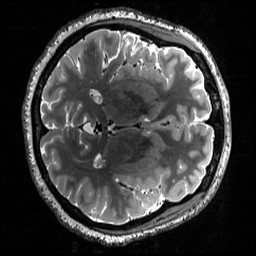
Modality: T2w
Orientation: axial
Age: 28
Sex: female
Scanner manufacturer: siemens
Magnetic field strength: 3 T
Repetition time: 3.2 s
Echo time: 0.566 s